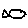
Label: fish